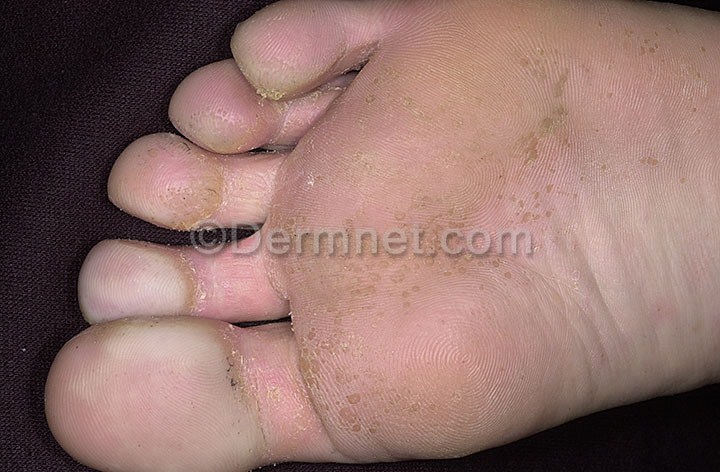
Disease: Cellulitis Impetigo and other Bacterial Infections